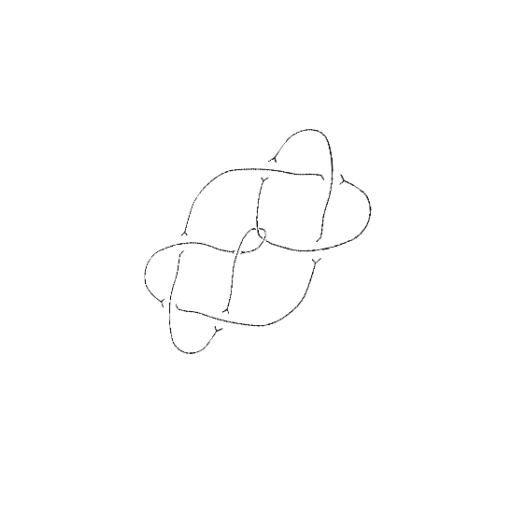
Crossing number: 9